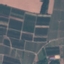
Land use / land cover: PermanentCrop